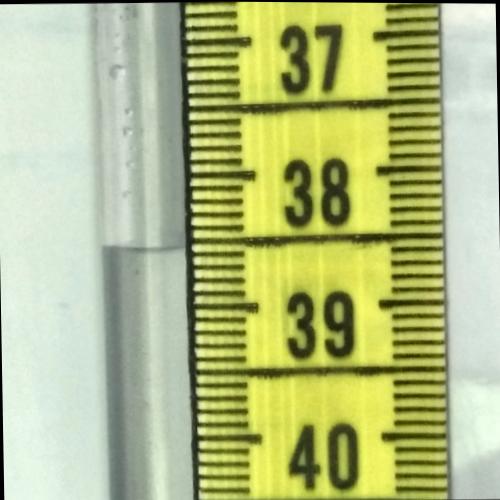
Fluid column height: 38.6 cm